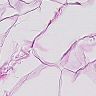
Metastatic tissue present: no